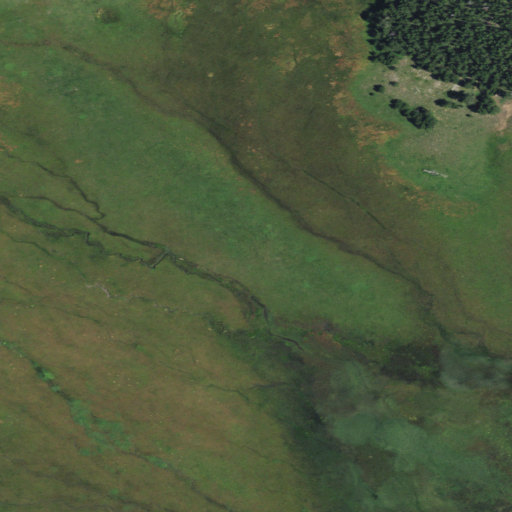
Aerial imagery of plain(s) in Oregon named Kelly Prairie containing herbaceous wetlands, woody wetlands, and evergreen forest